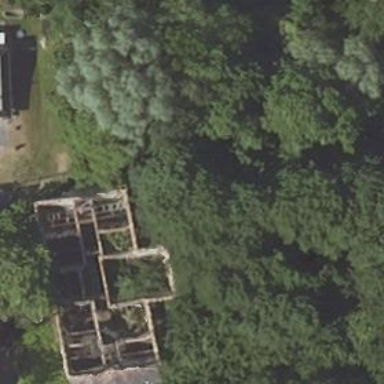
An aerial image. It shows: Ruins of building.